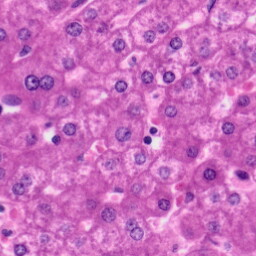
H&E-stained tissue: Liver